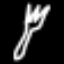
Label: fork